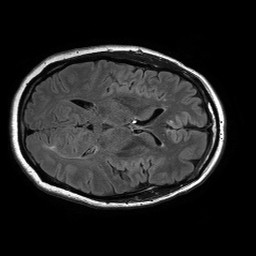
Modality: FLAIR
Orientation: axial
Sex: female
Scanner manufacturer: philips
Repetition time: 11 s
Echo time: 0.125 s